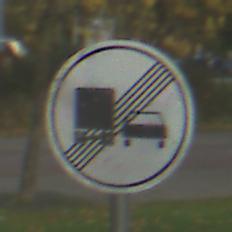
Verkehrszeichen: EndeUeberholverbotKraftfahrzeuge
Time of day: MorningAfternoon
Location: Outdoor (Urban)
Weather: PartlyCloudy
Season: NotSpecified
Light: Natural